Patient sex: F
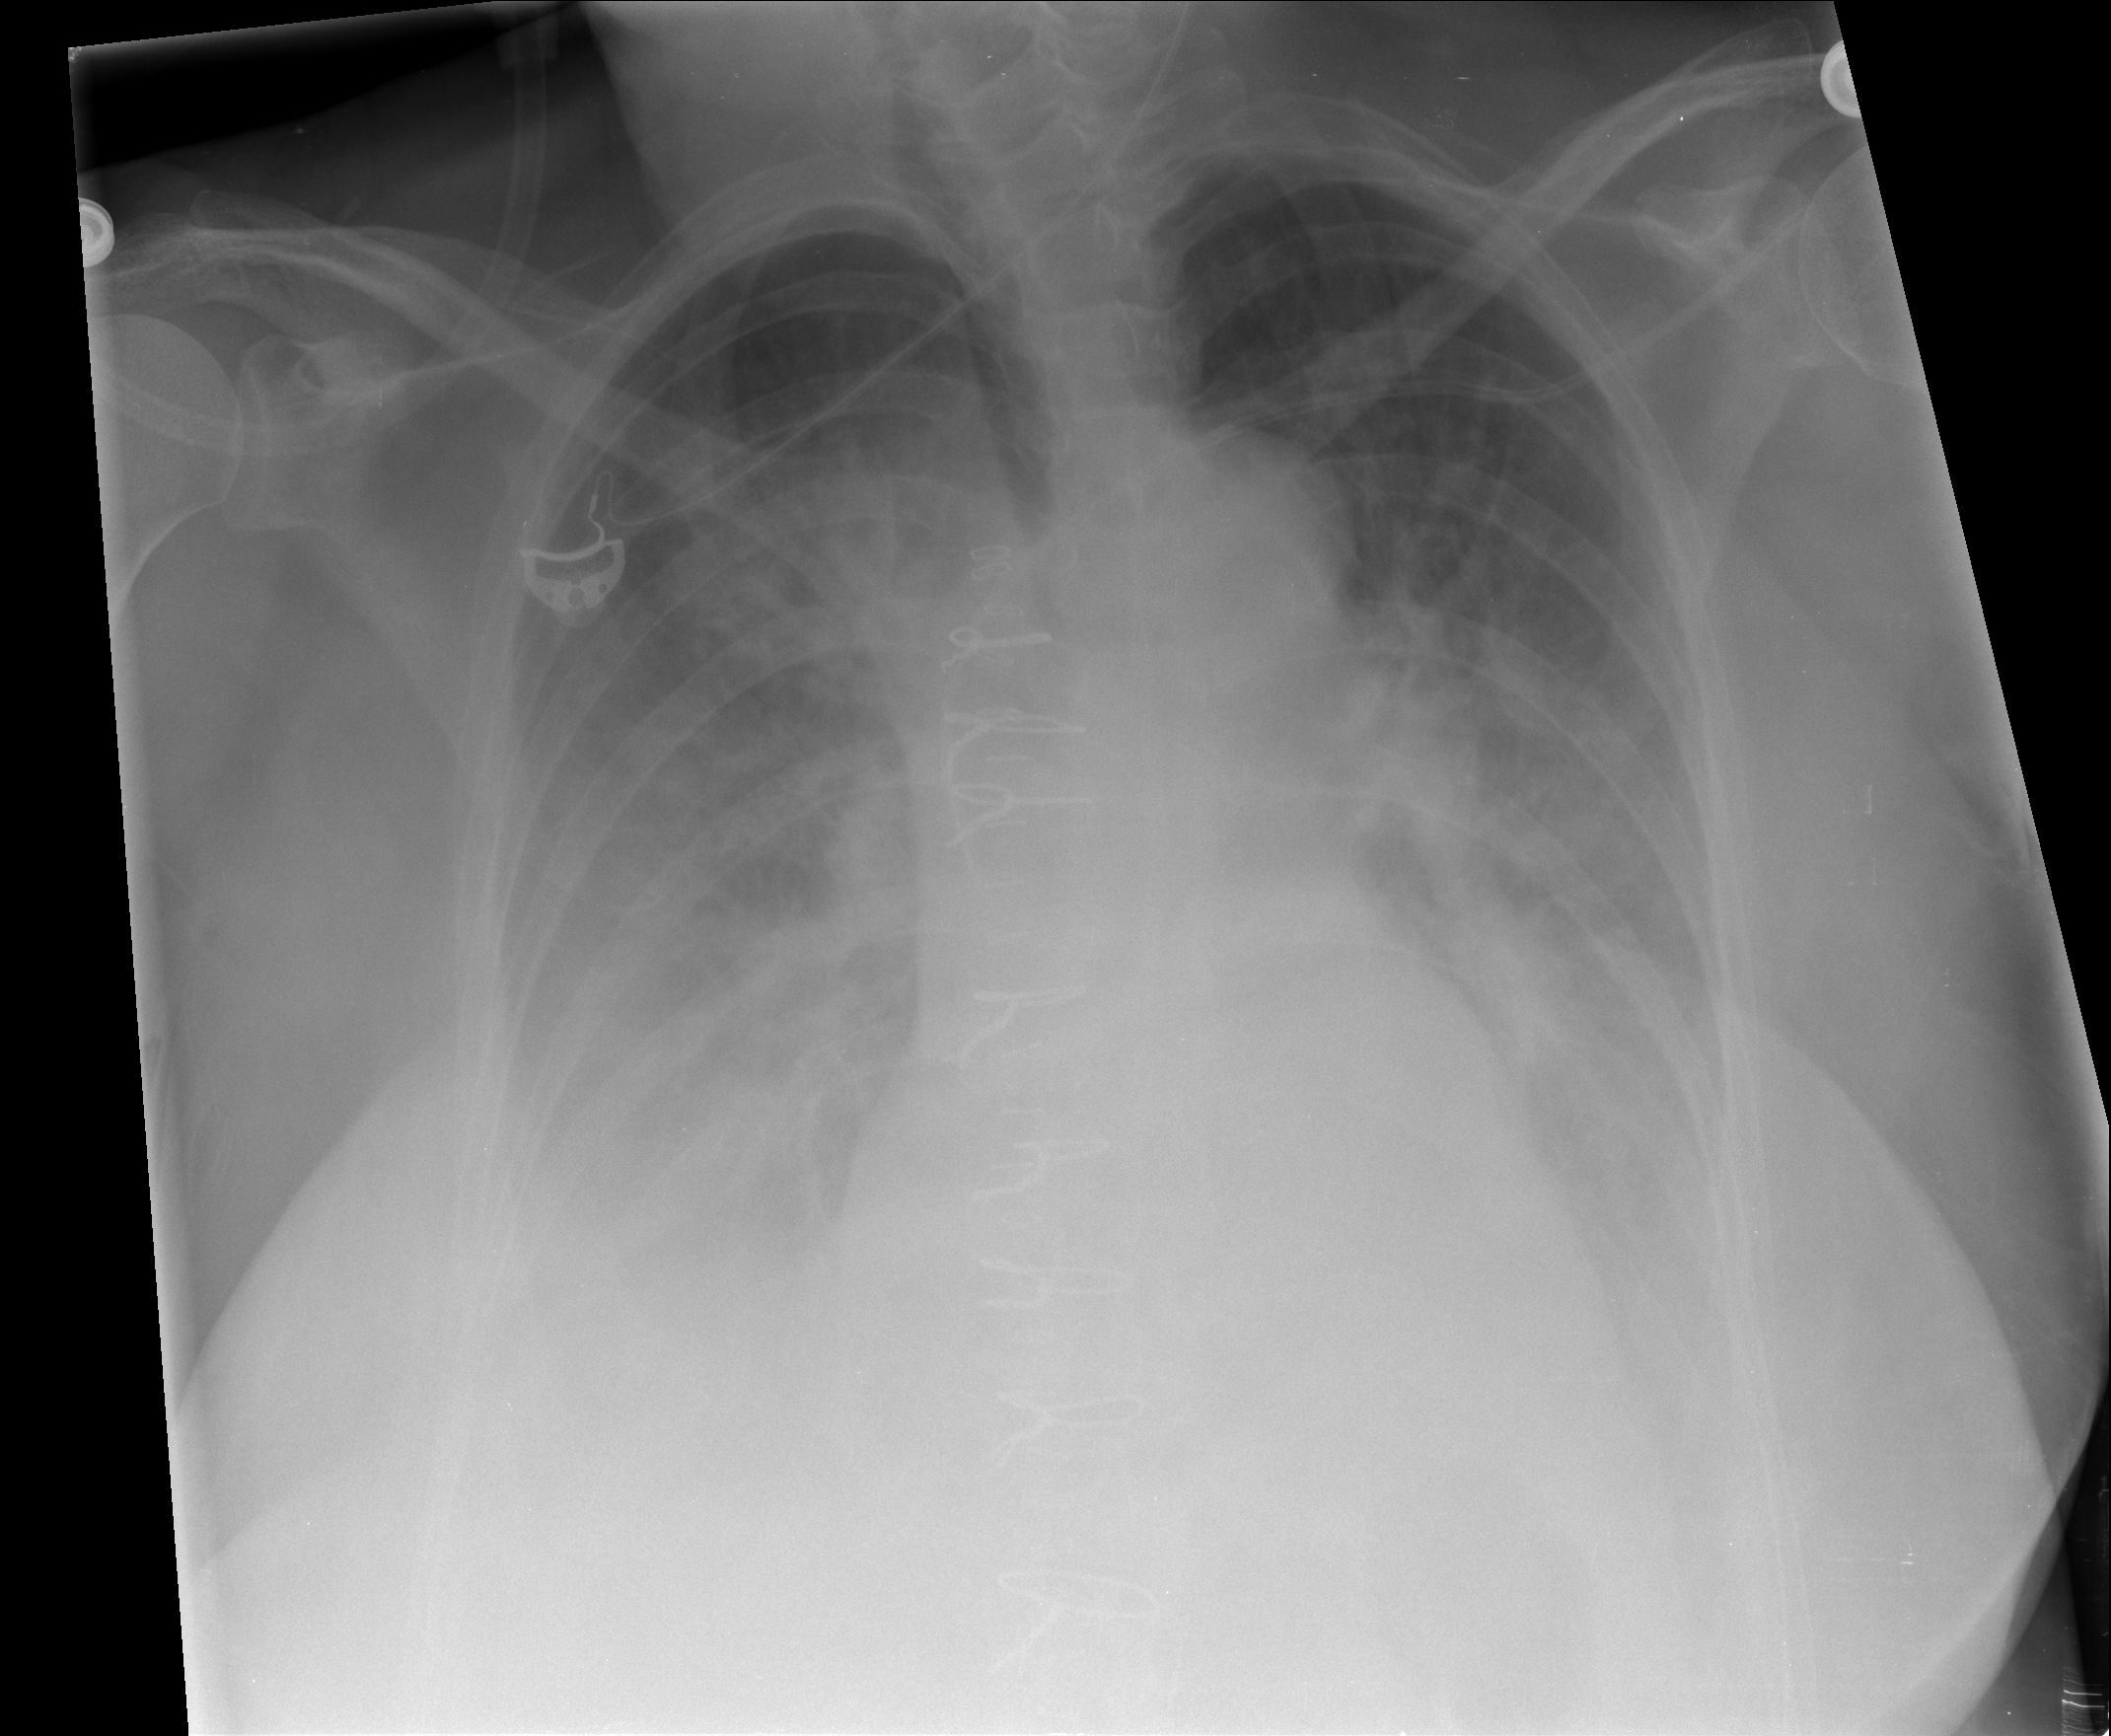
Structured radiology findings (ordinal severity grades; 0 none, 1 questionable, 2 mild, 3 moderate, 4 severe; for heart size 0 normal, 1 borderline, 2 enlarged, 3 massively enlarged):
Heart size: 0
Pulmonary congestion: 1
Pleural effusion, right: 3
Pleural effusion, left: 3
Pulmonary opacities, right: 0
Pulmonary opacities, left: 0
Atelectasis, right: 2
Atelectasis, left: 2